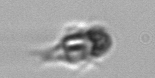
Label: Mesodinium